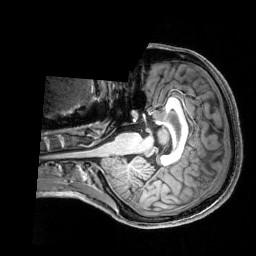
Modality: T1w
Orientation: axial
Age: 22
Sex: female